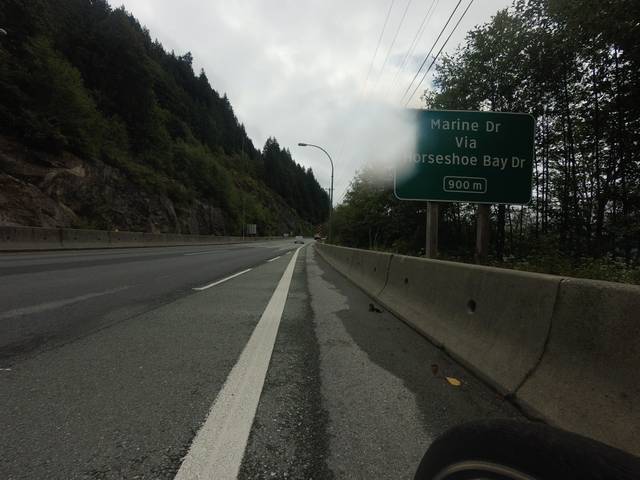
Region: Canada
Coordinates: 49.396, -123.25